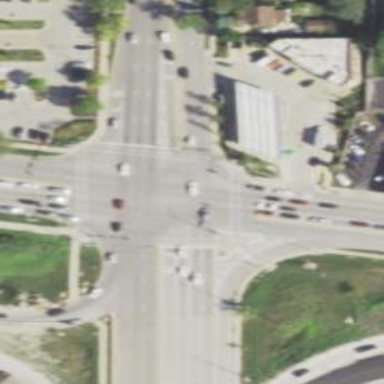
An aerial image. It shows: Traffic island located on footway.